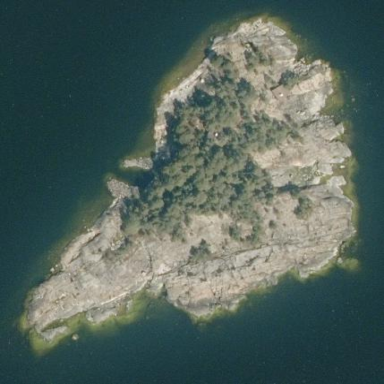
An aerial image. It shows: Island with natural coastline.